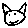
Label: cat